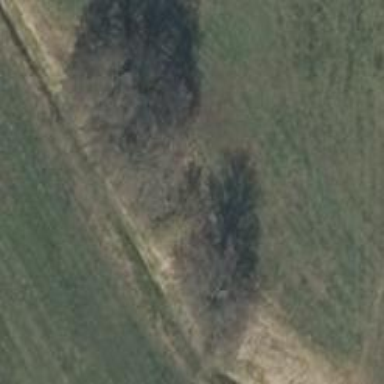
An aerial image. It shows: Deciduous tree with broadleaved leaves.